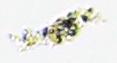
Label: Detritus